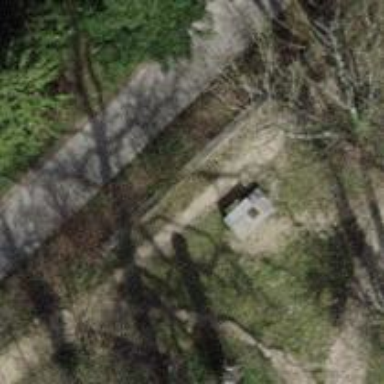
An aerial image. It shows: Concrete bench.